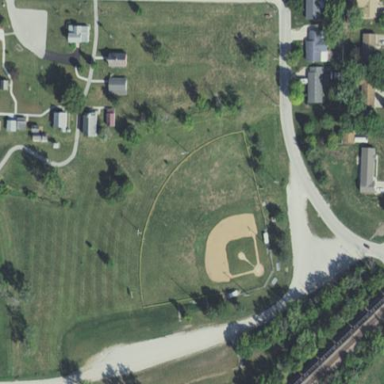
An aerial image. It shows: Baseball pitch for leisure and sports activities.